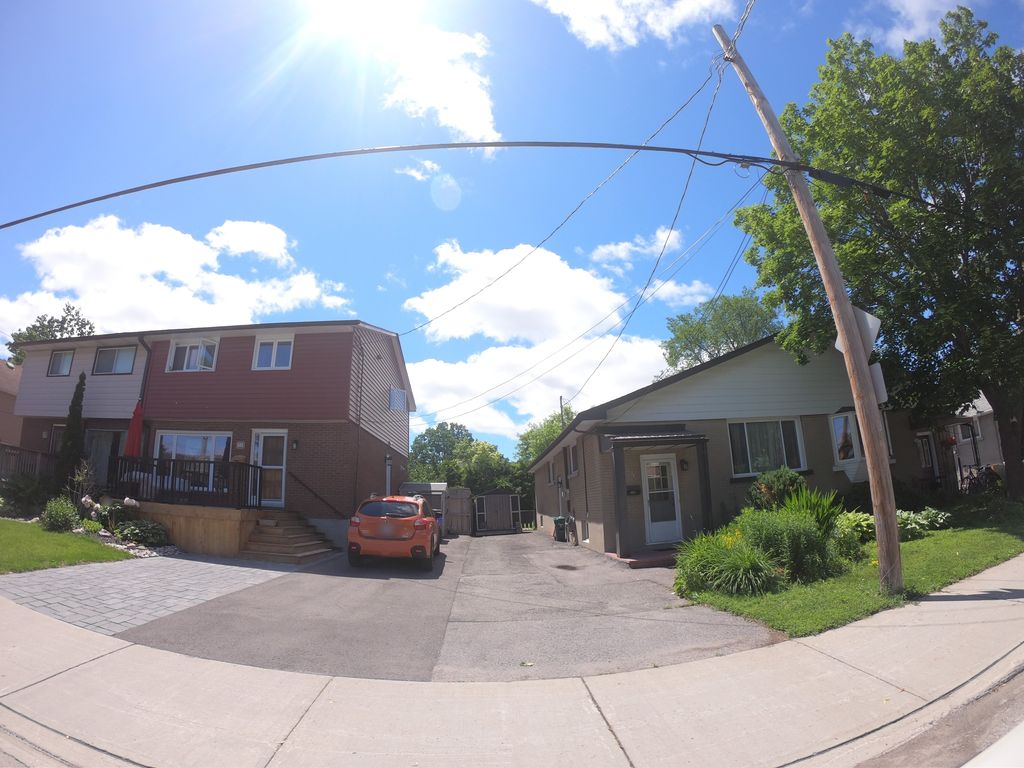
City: ottawa-gatineau